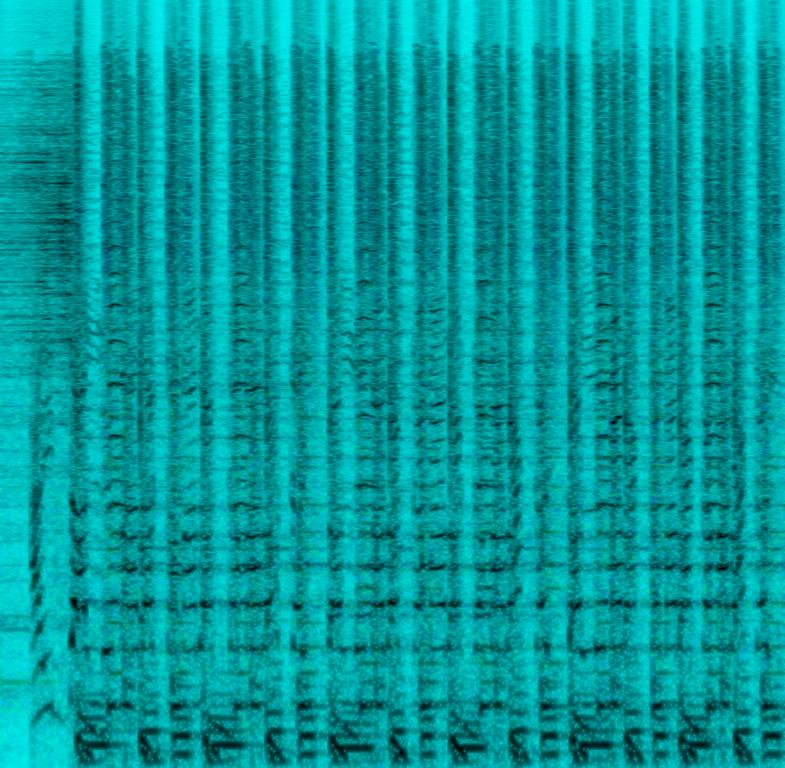
The Latin Music features a "4 on the floor" punchy kick pattern, shimmering shakers, groovy bass that glues everything together, staccato brass melody and repetitive flat male vocal singing over it. The song is gradually speeding up, bringing the energy up along with it. It gives off happy and fun vibes as it sounds like something you would want to dance to.